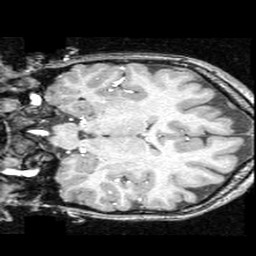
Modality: T1w
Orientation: coronal
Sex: female
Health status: ill
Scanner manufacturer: ge
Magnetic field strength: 1.5 T
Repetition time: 21 s
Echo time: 0.008 s